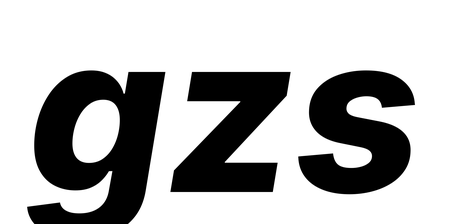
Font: Inter-Italic_ExtraBold_Italic